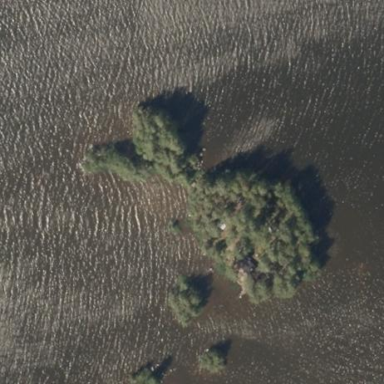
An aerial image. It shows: Islet.